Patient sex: M
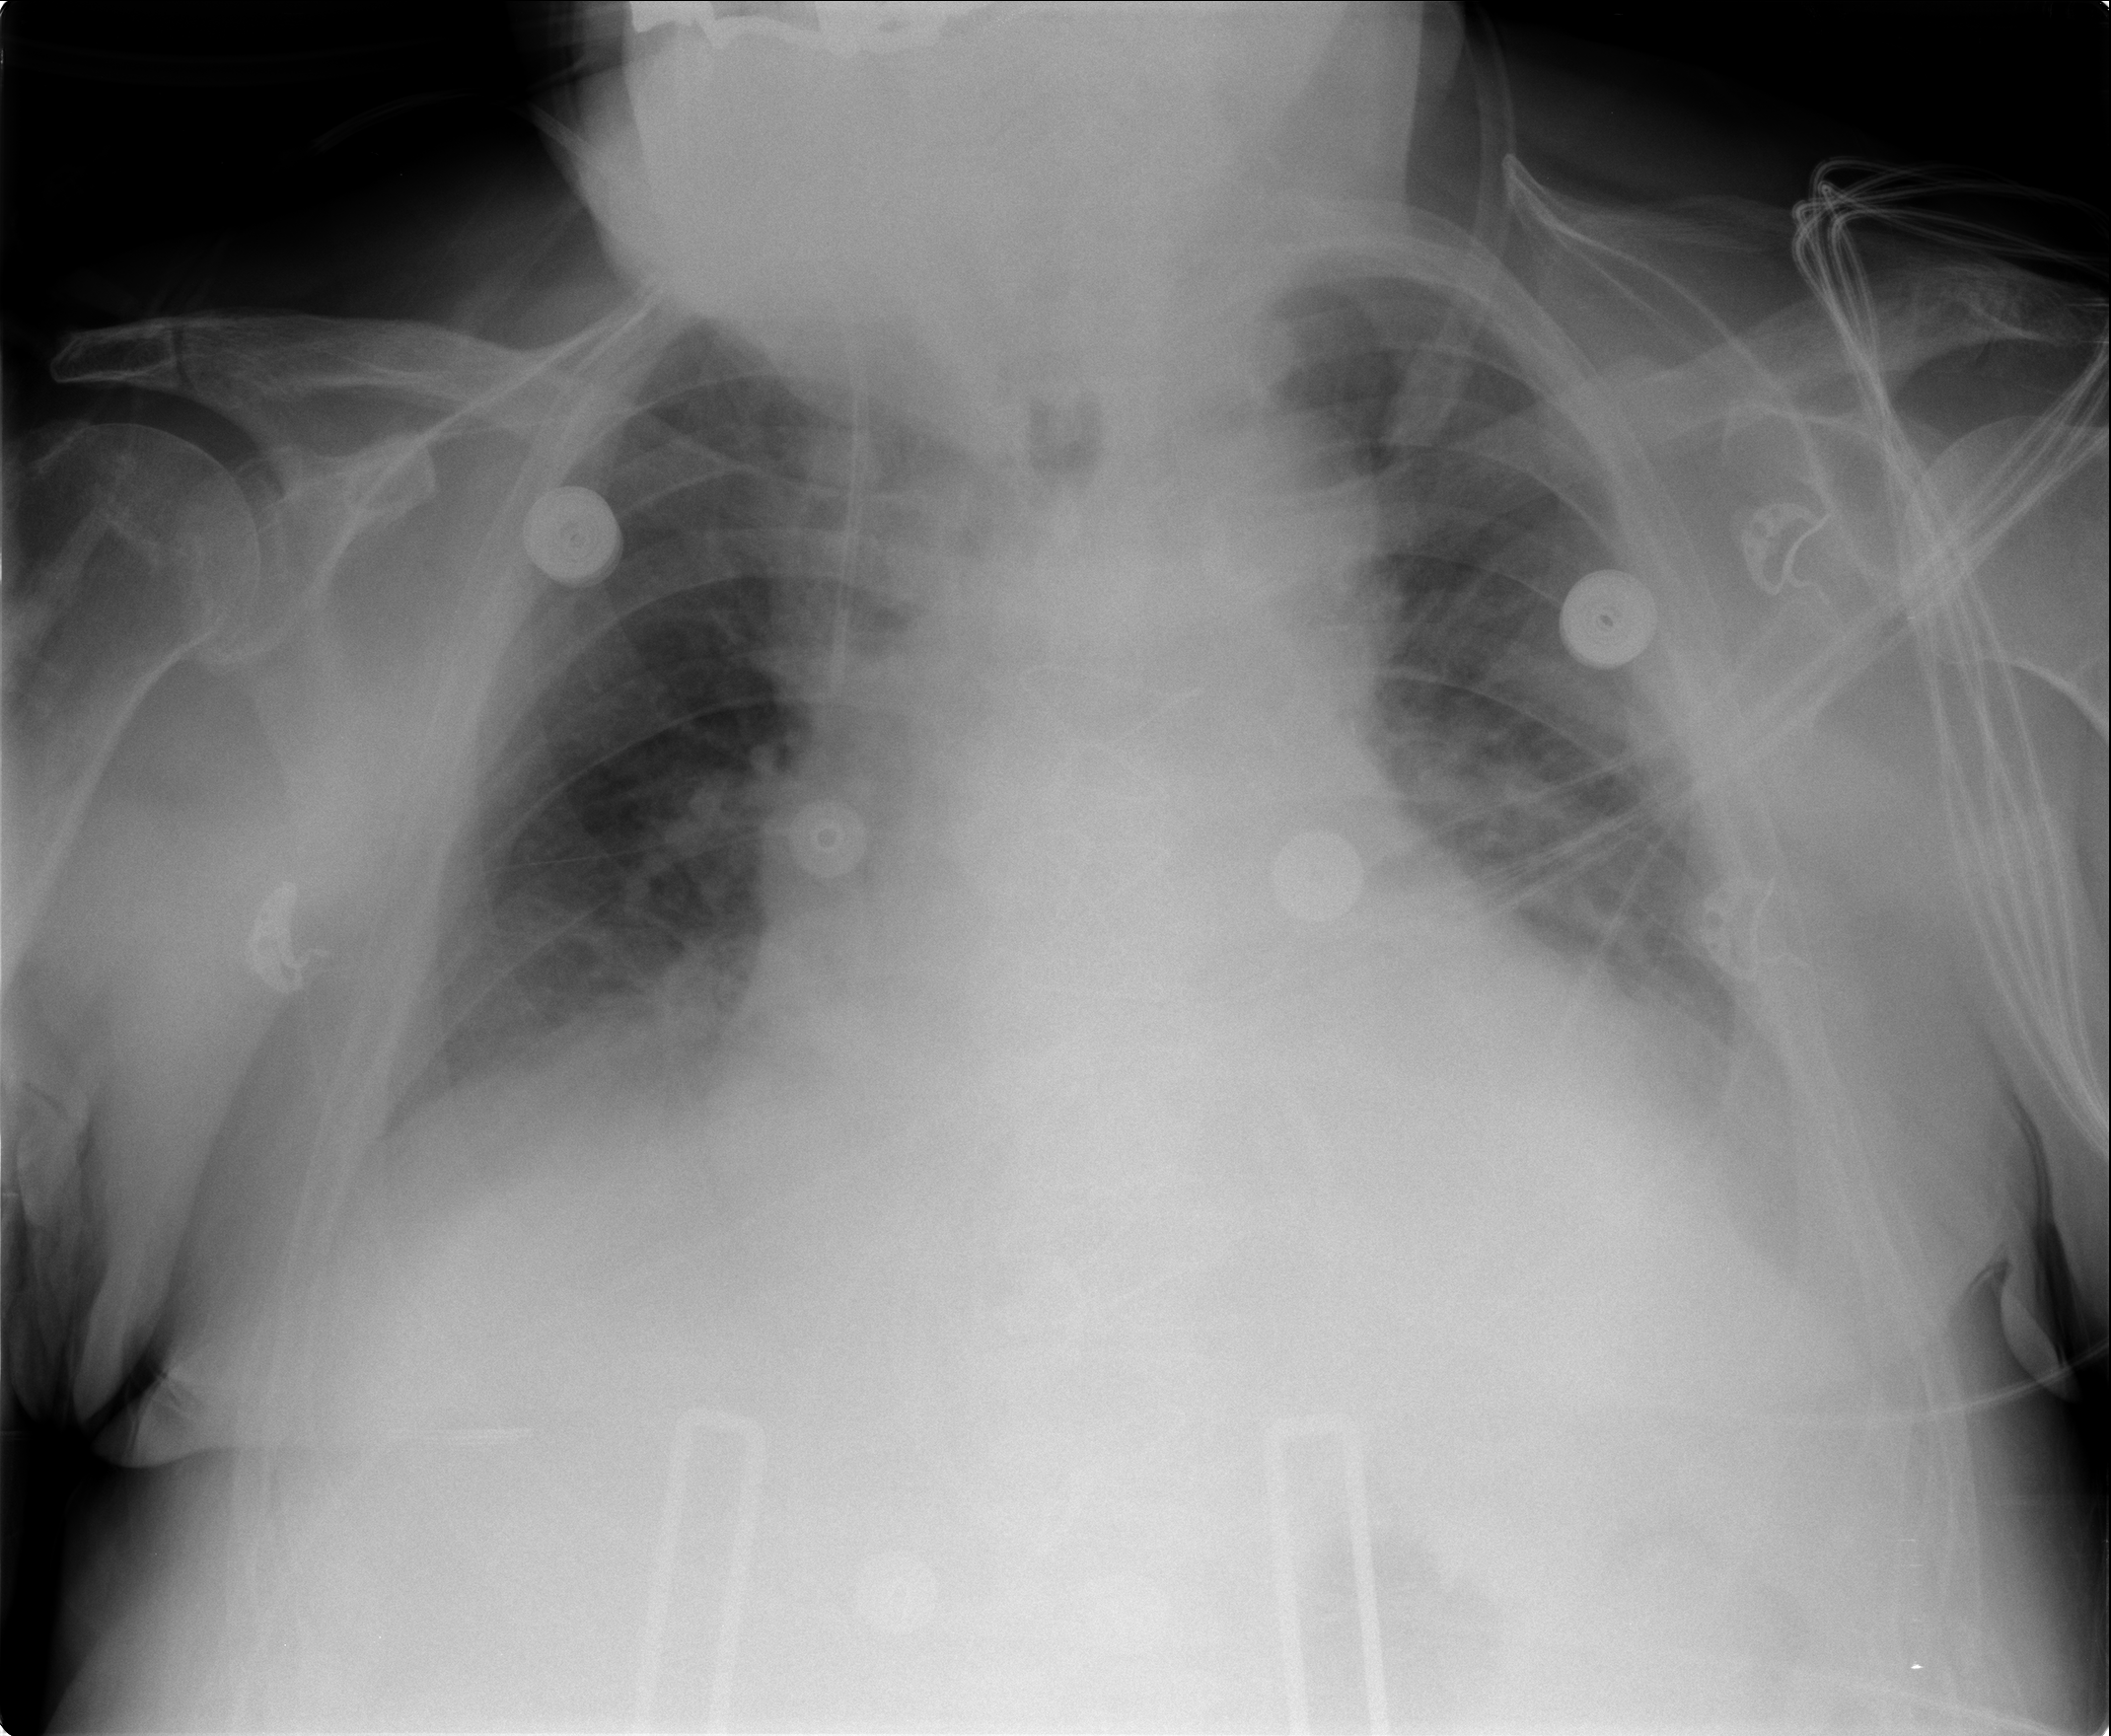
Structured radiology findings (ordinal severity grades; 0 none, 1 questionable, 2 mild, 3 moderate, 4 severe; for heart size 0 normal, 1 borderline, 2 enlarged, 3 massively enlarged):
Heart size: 2
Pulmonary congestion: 2
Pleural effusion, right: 2
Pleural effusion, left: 2
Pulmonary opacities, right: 0
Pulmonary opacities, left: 0
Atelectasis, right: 2
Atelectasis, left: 0